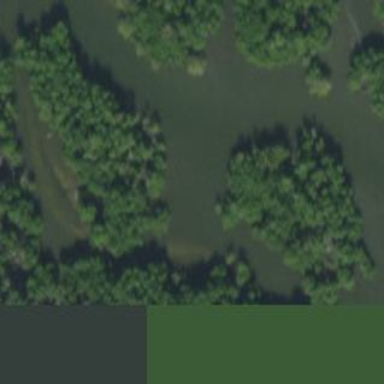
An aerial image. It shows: Mangrove wetland featuring plant community of Mangrove Swamp.